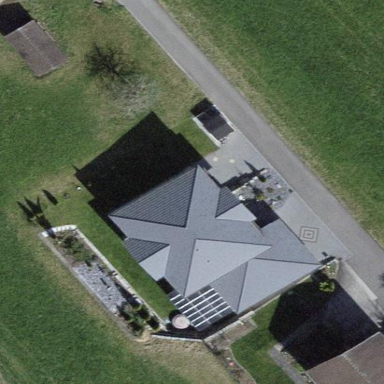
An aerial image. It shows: Detached building.